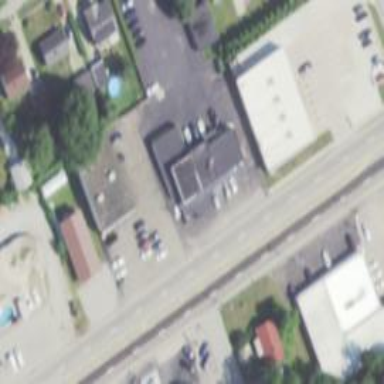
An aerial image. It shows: Veterinary facility.